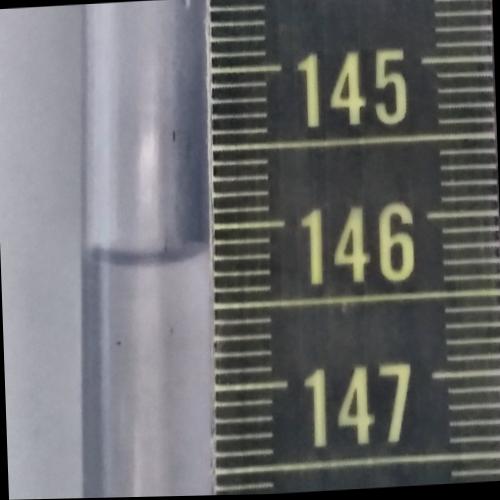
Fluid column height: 146.2 cm